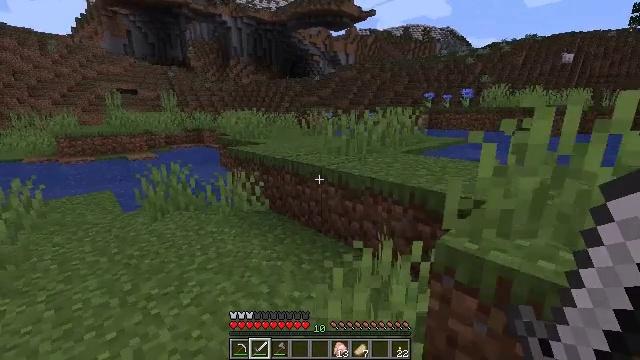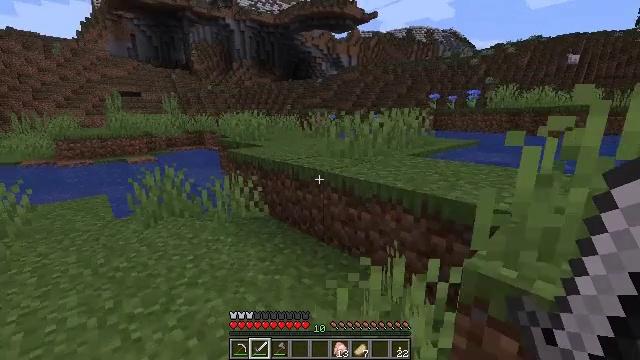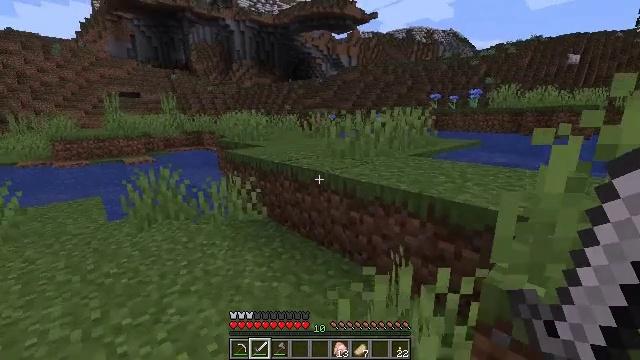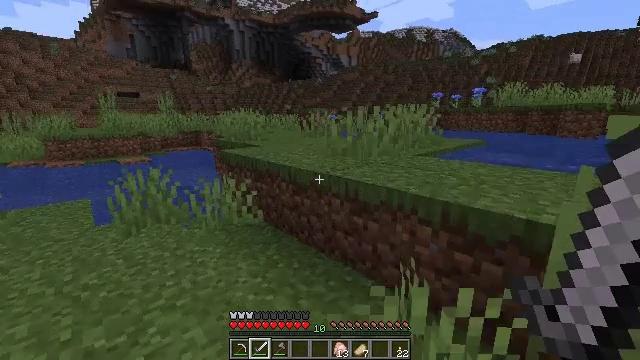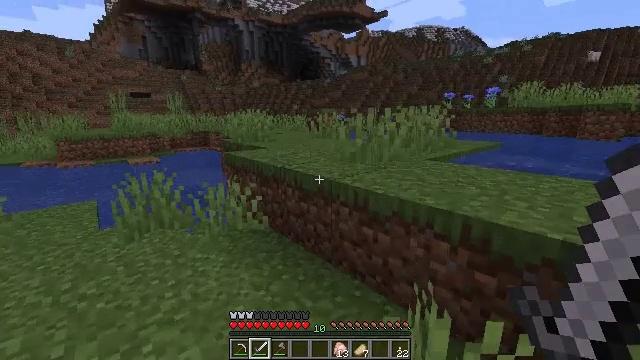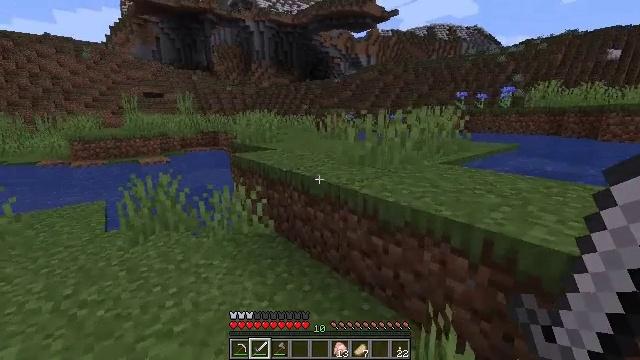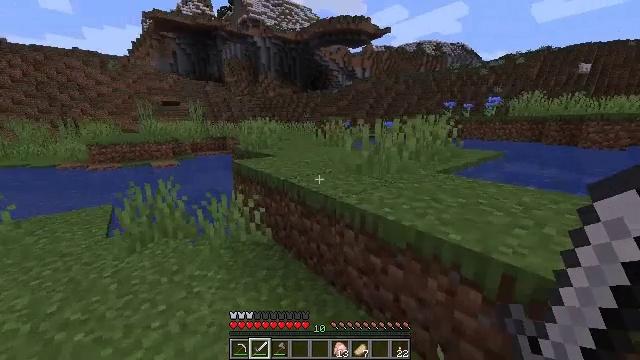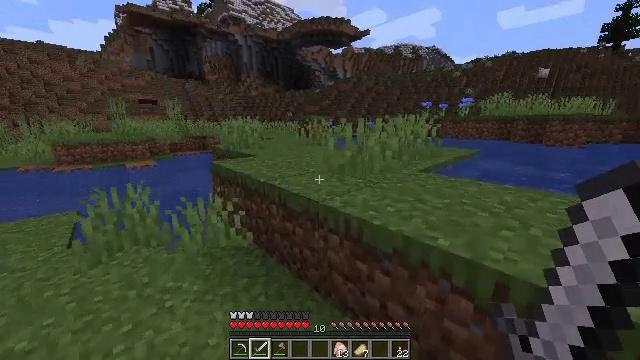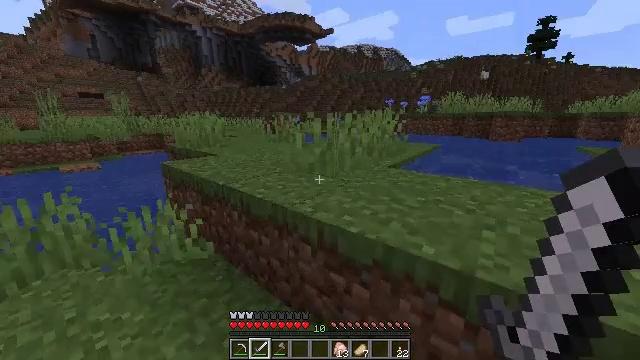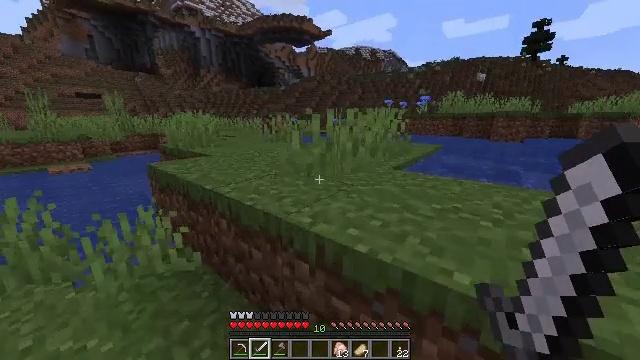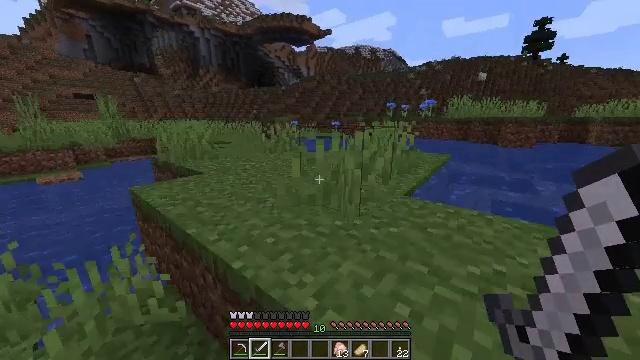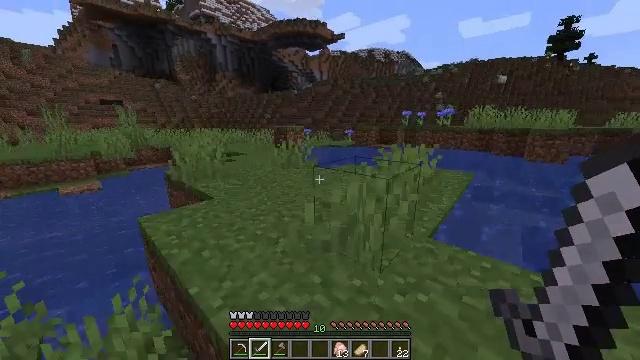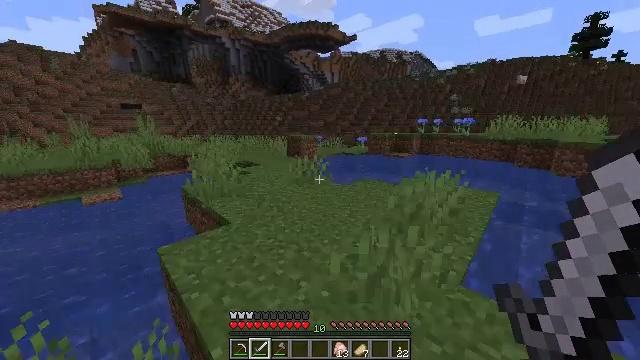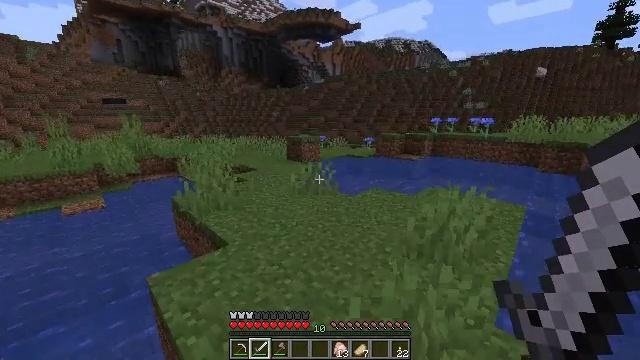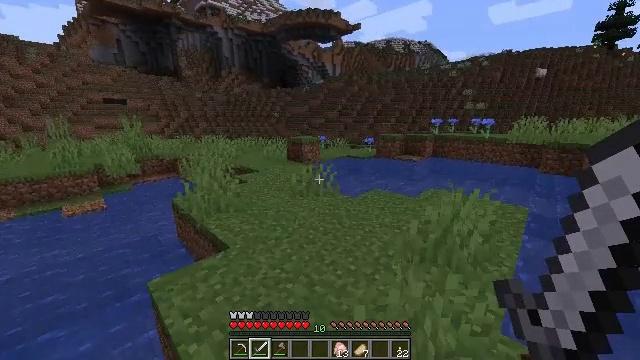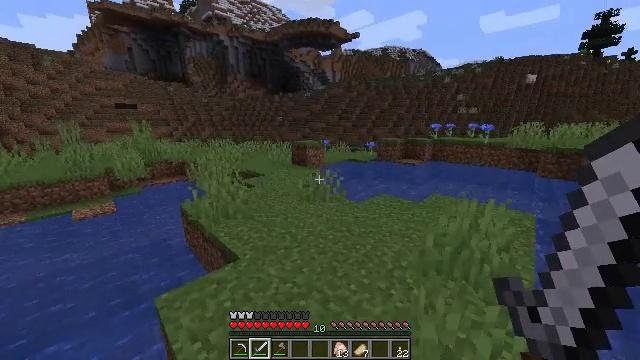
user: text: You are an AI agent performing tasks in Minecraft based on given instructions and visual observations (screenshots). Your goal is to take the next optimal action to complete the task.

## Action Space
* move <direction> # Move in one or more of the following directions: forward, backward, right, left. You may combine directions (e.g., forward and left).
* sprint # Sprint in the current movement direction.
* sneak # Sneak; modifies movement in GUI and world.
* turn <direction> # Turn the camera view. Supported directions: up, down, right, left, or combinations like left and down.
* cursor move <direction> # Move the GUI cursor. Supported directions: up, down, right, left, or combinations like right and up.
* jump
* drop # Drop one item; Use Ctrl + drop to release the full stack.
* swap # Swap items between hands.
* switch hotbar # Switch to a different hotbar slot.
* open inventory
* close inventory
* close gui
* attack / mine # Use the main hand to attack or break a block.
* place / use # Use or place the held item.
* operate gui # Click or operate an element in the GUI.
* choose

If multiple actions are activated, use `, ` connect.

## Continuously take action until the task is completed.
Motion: motion action
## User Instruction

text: Hunt a chicken.
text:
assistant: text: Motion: move forward
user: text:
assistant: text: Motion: move forward
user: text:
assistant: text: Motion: move forward
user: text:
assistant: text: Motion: move forward, sprint, turn left
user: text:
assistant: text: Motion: move forward, sprint, turn left
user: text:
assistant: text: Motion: move forward, sprint
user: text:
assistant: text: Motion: move forward, sprint, turn right
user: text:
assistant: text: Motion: move forward, sprint, turn right and down
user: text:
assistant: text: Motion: move forward, sprint
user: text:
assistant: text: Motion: move forward, sprint, jump
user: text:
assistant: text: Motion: move forward, sprint, turn left, jump
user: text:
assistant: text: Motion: move forward, sprint, turn left, jump
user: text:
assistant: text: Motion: move forward, sprint, jump
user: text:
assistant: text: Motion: move forward, sprint
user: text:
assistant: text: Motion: move forward, sprint
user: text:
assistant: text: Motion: move forward, sprint
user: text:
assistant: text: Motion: move forward, sprint
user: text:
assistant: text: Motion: move forward, sprint
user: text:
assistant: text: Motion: move forward, sprint, turn left
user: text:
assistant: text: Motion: move forward, sprint, turn left, jump
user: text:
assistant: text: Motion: move forward, sprint, jump
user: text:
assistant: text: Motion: move forward, sprint, jump
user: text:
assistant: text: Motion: move forward, sprint, jump
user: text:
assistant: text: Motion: move forward, sprint, jump
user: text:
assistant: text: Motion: move forward, sprint, jump
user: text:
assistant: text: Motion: move forward, sprint
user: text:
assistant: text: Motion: move forward, sprint
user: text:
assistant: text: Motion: move forward, sprint
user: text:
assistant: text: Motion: move forward, sprint
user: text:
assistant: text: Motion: move forward, sprint